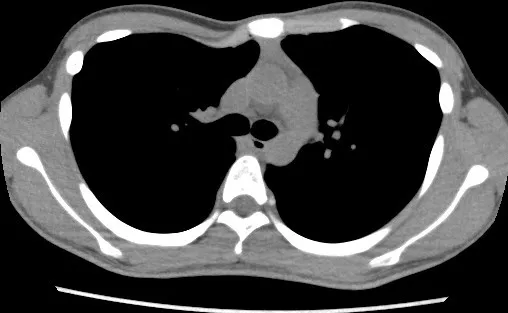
Chest computed tomographic scan showing asymmetric depression of chest wall.
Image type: radiology (ct)